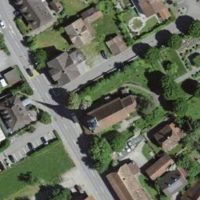
EUNIS habitat code: 57
Species observed at this site:
Aegopodium podagraria